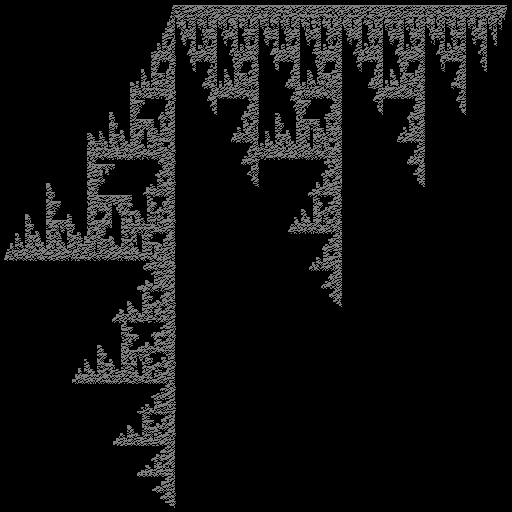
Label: binary